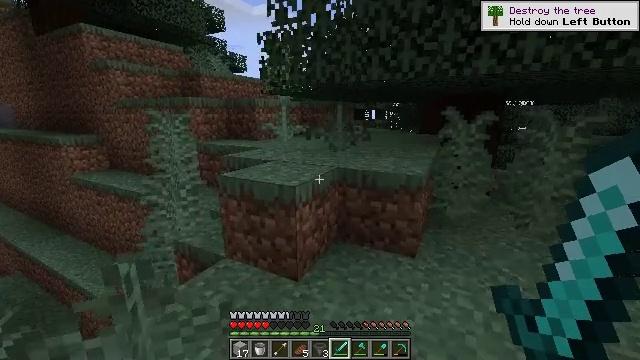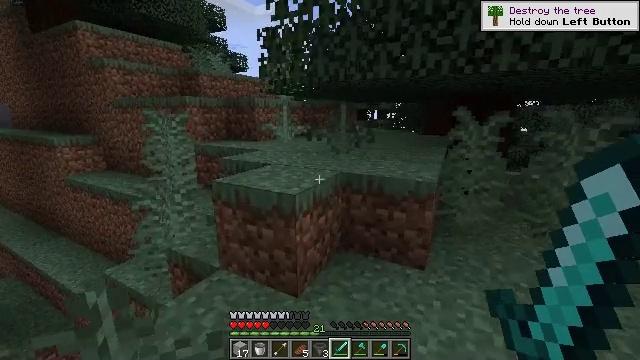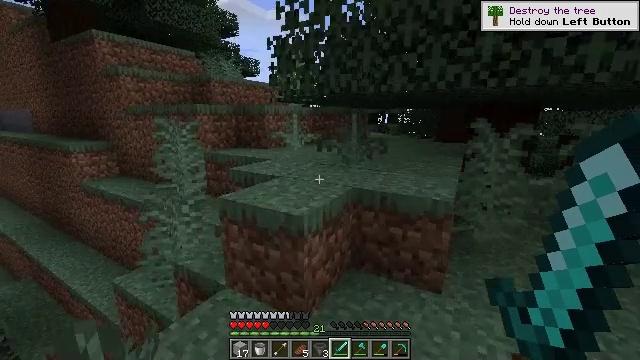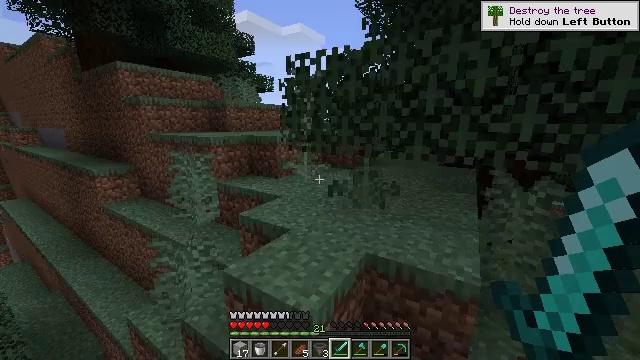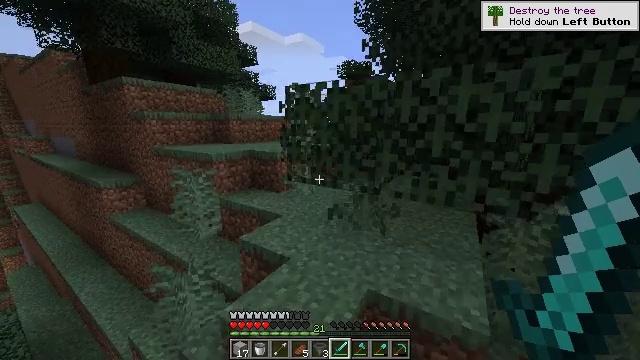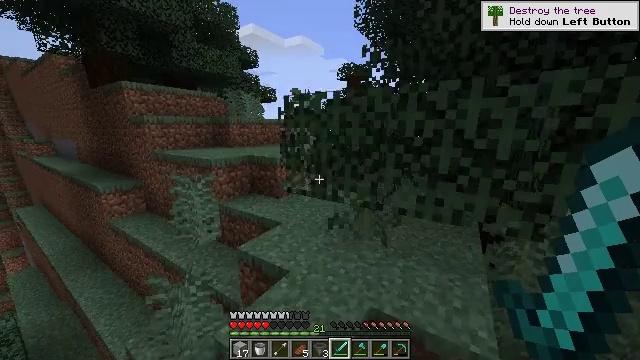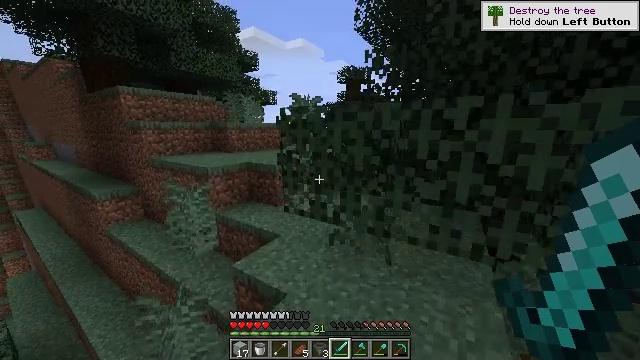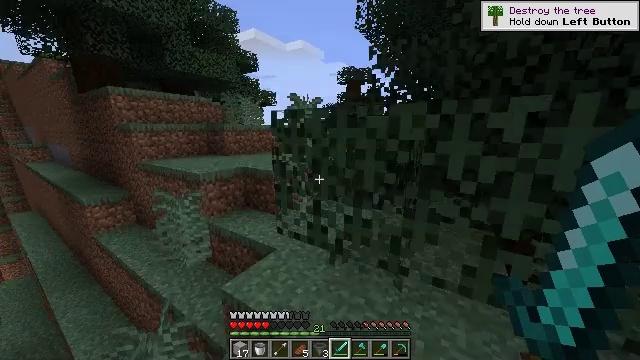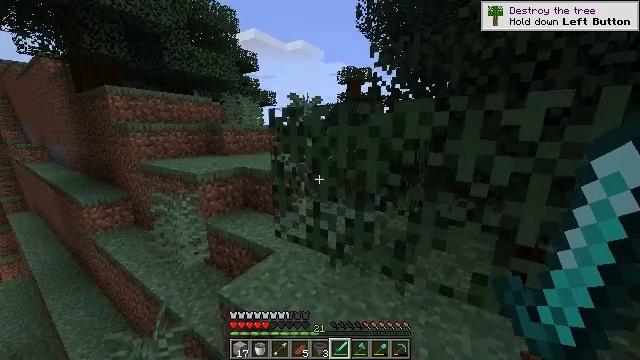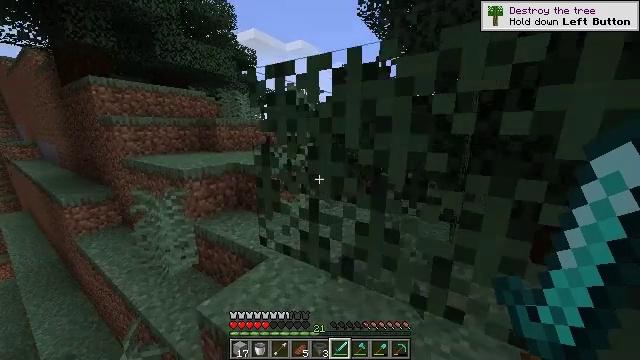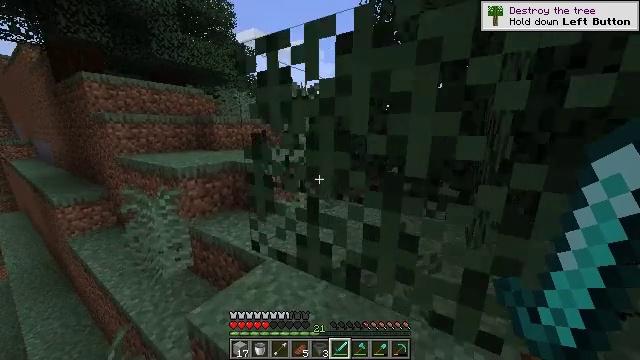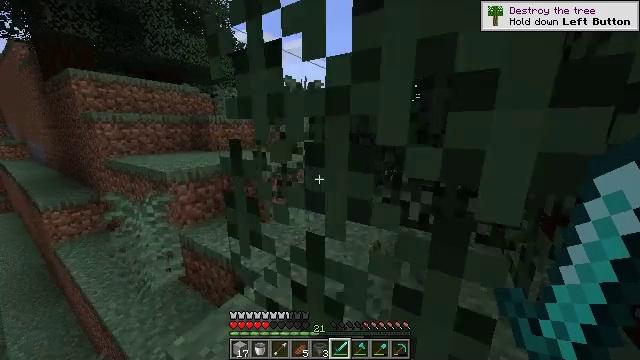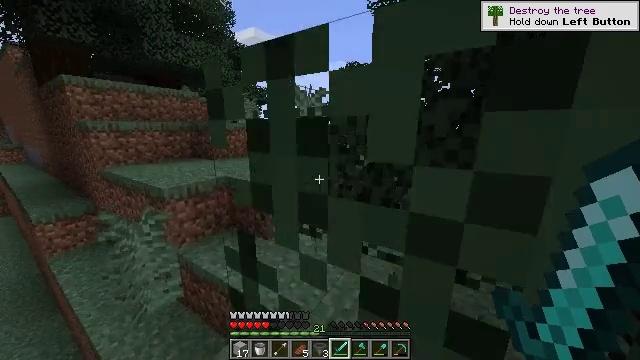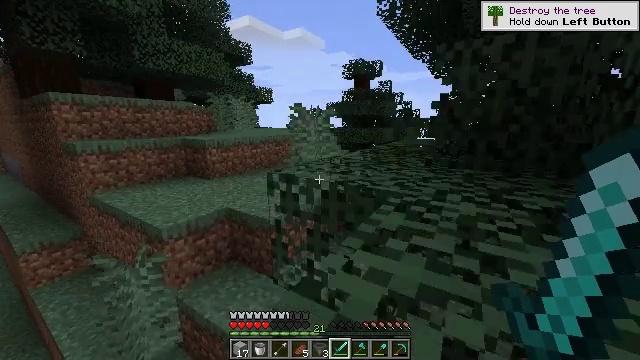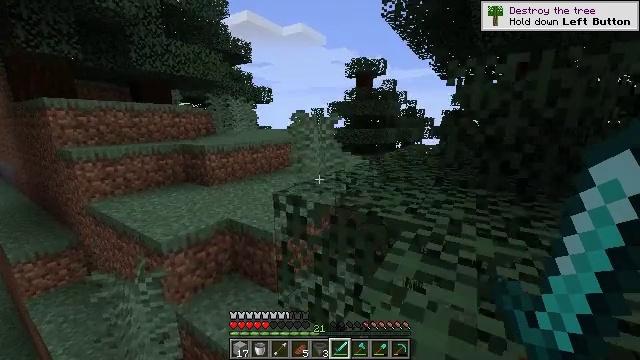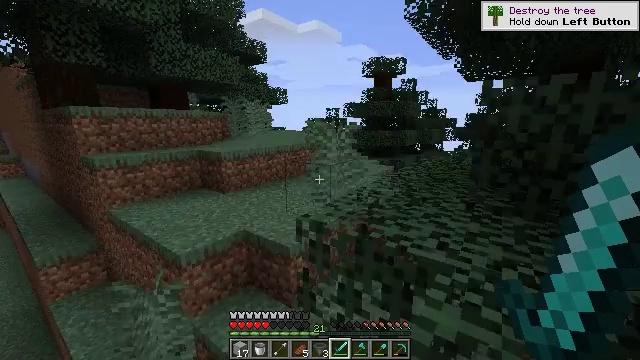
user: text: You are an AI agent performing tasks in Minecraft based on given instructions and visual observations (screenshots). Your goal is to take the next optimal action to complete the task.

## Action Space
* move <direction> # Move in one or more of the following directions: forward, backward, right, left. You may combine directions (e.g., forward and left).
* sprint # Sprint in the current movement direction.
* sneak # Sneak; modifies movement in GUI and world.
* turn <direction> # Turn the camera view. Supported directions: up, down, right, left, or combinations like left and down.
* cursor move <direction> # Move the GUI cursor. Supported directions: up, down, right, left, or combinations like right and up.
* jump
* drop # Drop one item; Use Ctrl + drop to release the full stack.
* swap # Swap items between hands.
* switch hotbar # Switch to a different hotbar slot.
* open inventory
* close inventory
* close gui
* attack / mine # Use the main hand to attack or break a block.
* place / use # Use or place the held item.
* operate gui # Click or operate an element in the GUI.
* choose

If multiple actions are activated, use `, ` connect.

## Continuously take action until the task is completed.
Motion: motion action
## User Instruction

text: Attack the large fern to gather it.
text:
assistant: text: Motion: move forward, jump
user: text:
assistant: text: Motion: move forward, sprint, turn left, jump
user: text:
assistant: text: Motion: move forward, sprint, turn left, jump
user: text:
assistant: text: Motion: move forward, sprint, jump
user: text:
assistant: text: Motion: move forward, sprint, jump
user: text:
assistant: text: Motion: move forward, sprint, jump
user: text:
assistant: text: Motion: move forward, jump
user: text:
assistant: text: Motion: move forward, jump
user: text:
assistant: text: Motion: move forward, jump
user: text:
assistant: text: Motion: move forward, jump
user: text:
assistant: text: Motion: move forward, jump
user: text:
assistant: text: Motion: move forward, jump
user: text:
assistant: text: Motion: move forward, sprint, jump
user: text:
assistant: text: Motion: move forward, sprint, jump
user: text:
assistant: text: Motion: move forward, sprint, turn left, jump
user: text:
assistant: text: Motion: move forward, sprint, turn left, jump
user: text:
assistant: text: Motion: move forward, sprint, turn left, jump
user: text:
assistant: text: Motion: move forward, jump
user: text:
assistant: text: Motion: move forward, jump
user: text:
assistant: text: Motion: move forward, jump
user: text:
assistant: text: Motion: move forward, jump
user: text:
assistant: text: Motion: move forward, turn right, jump
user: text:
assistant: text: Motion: move forward, turn right, jump
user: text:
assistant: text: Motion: move forward, sprint, turn right, jump
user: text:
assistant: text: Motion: move forward, sprint, jump
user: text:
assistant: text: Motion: move forward, sprint, jump
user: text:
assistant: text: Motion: move forward, sprint, jump
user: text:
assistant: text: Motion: move forward, sprint, jump
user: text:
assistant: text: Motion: move forward, sprint, jump
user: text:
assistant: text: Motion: move forward, jump